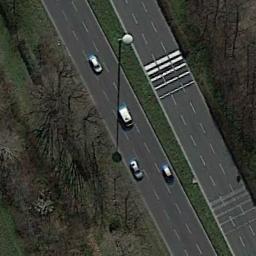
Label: freeway